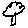
Label: tree